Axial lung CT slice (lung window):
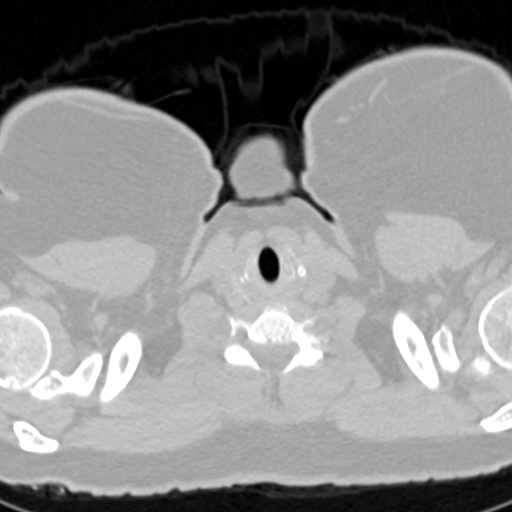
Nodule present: no